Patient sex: M
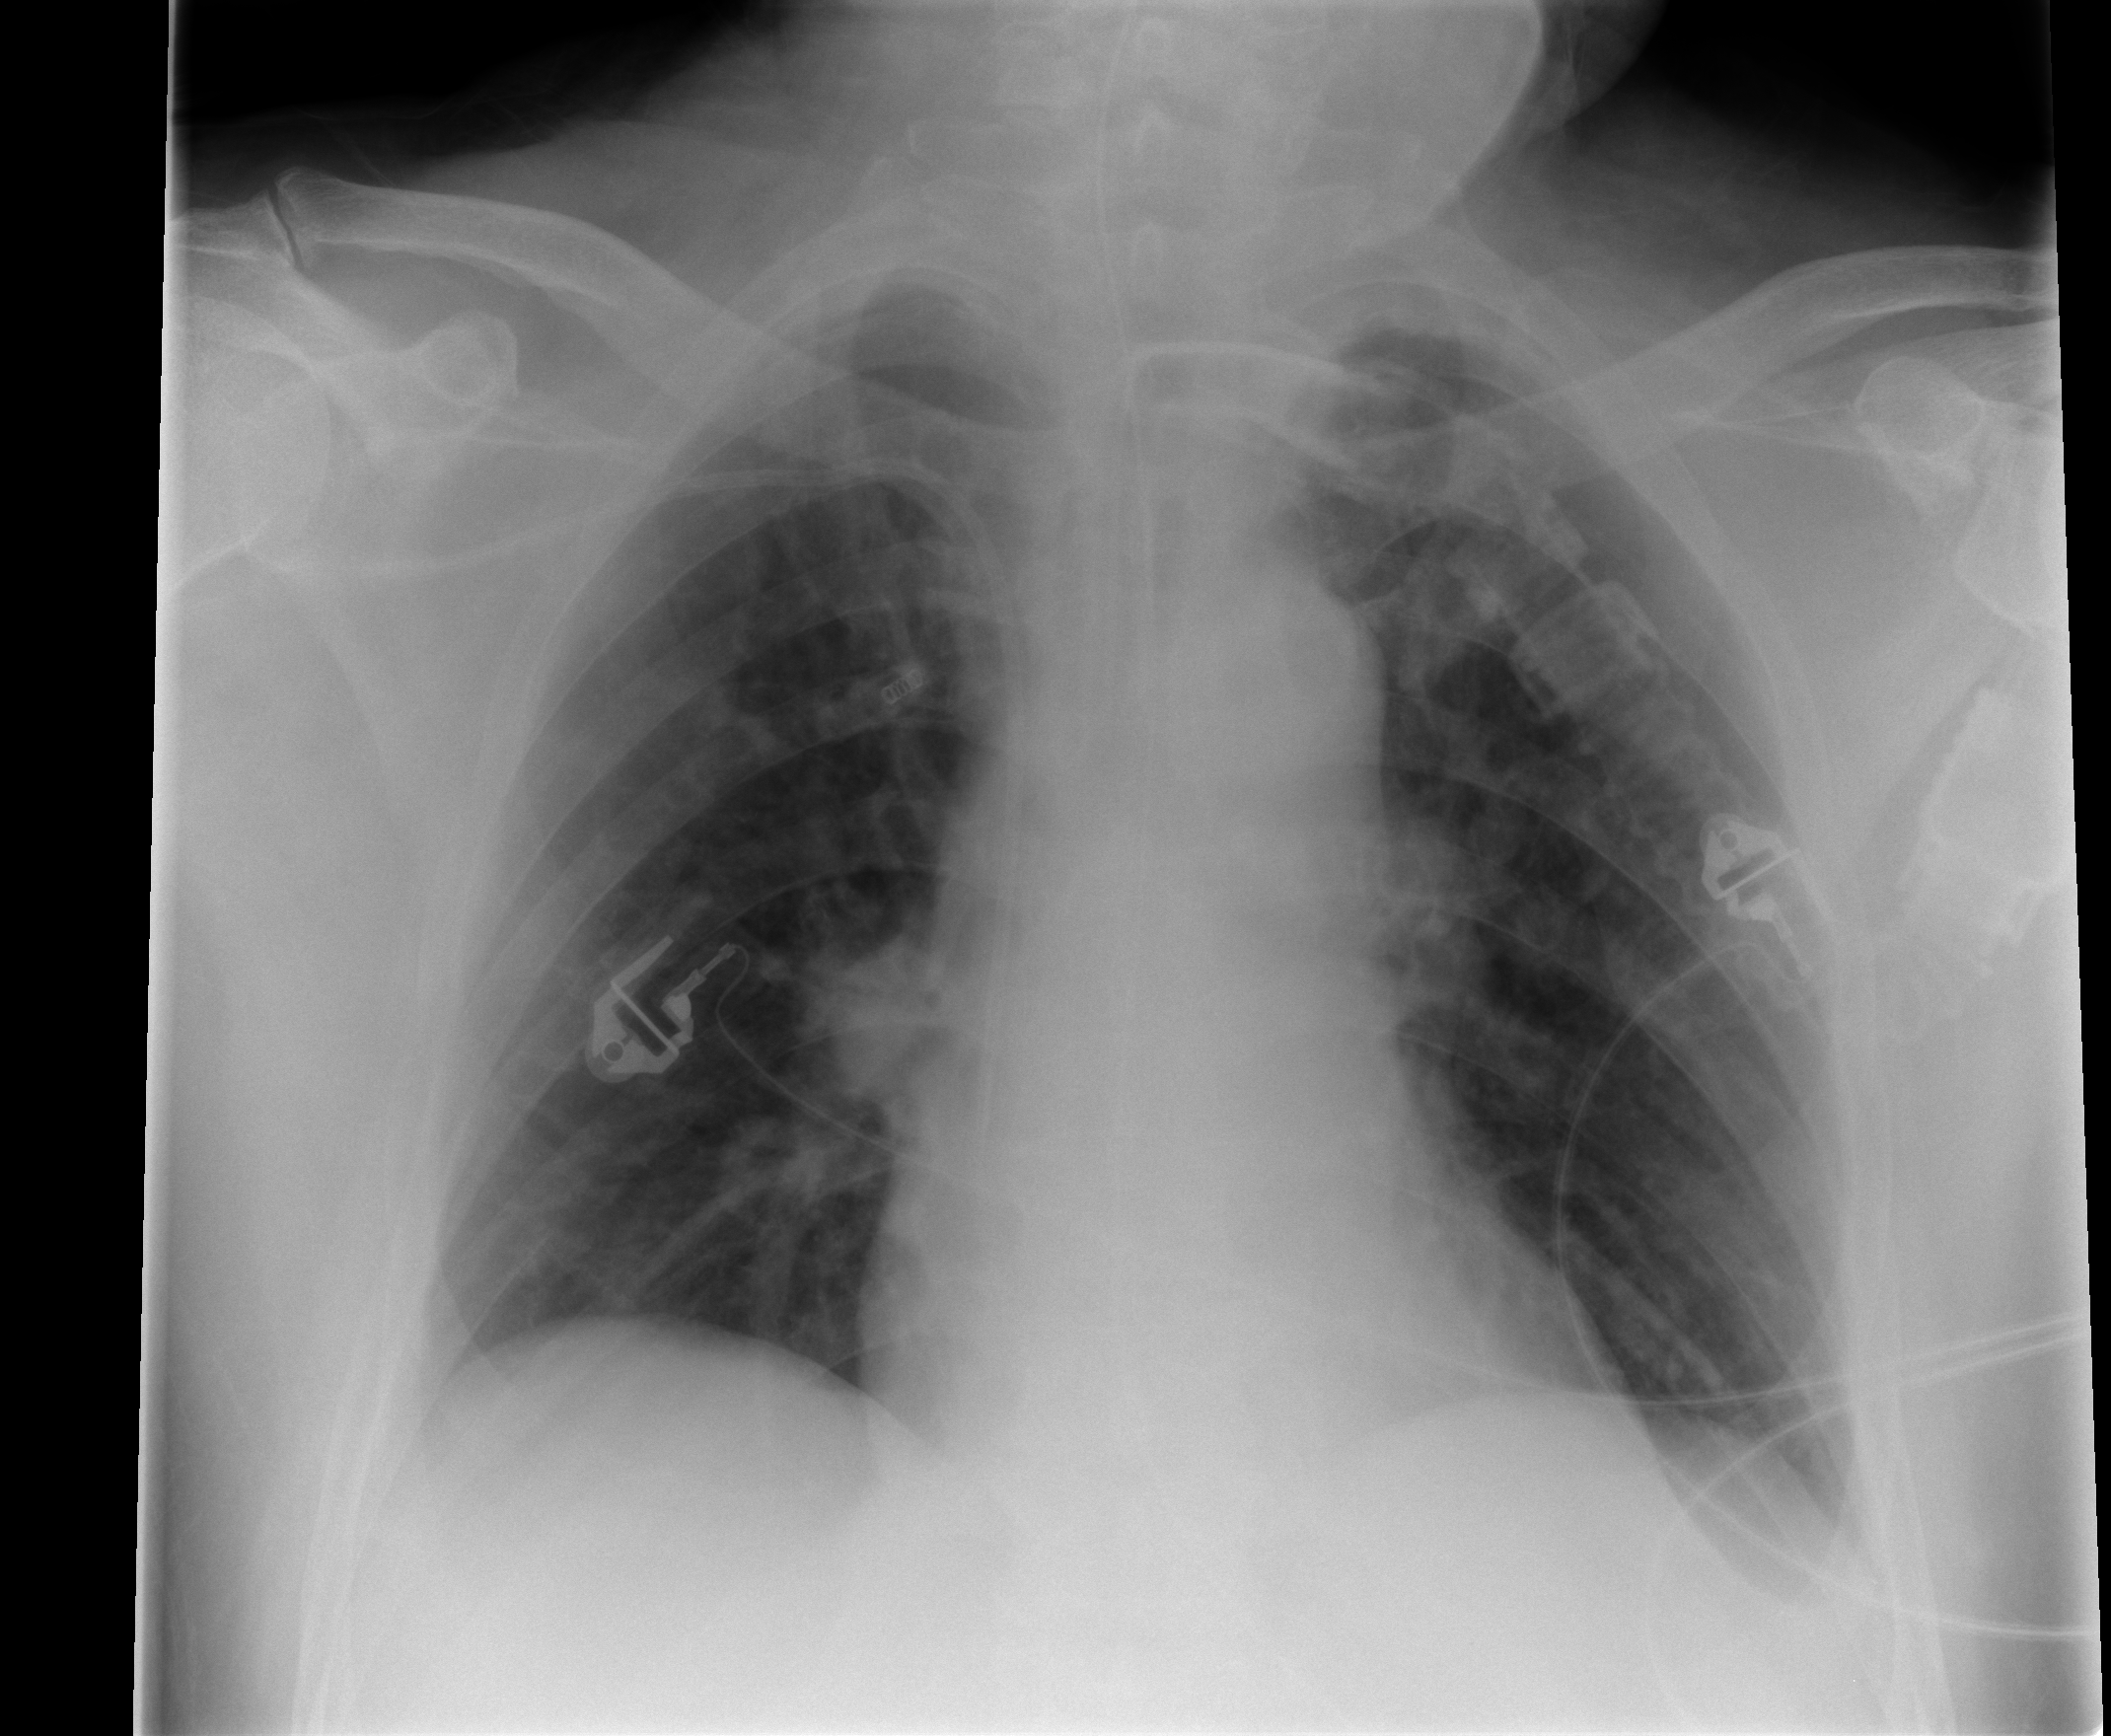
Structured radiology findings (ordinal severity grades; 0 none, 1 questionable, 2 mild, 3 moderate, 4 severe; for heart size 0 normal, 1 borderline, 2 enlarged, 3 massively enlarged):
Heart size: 0
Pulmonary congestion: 2
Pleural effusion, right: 0
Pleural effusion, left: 0
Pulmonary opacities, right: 2
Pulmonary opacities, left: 2
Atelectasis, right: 0
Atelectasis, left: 0